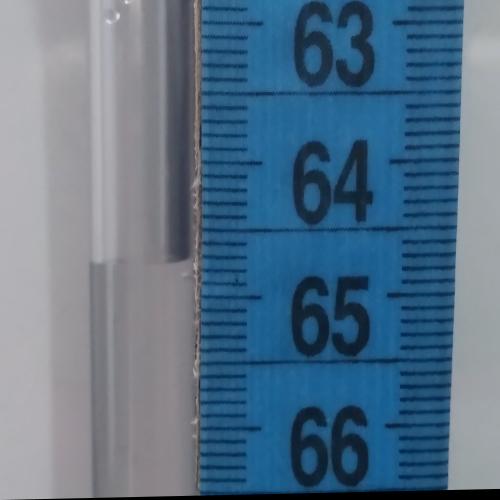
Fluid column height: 64.8 cm